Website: crate-barrel
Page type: delivery-shipping
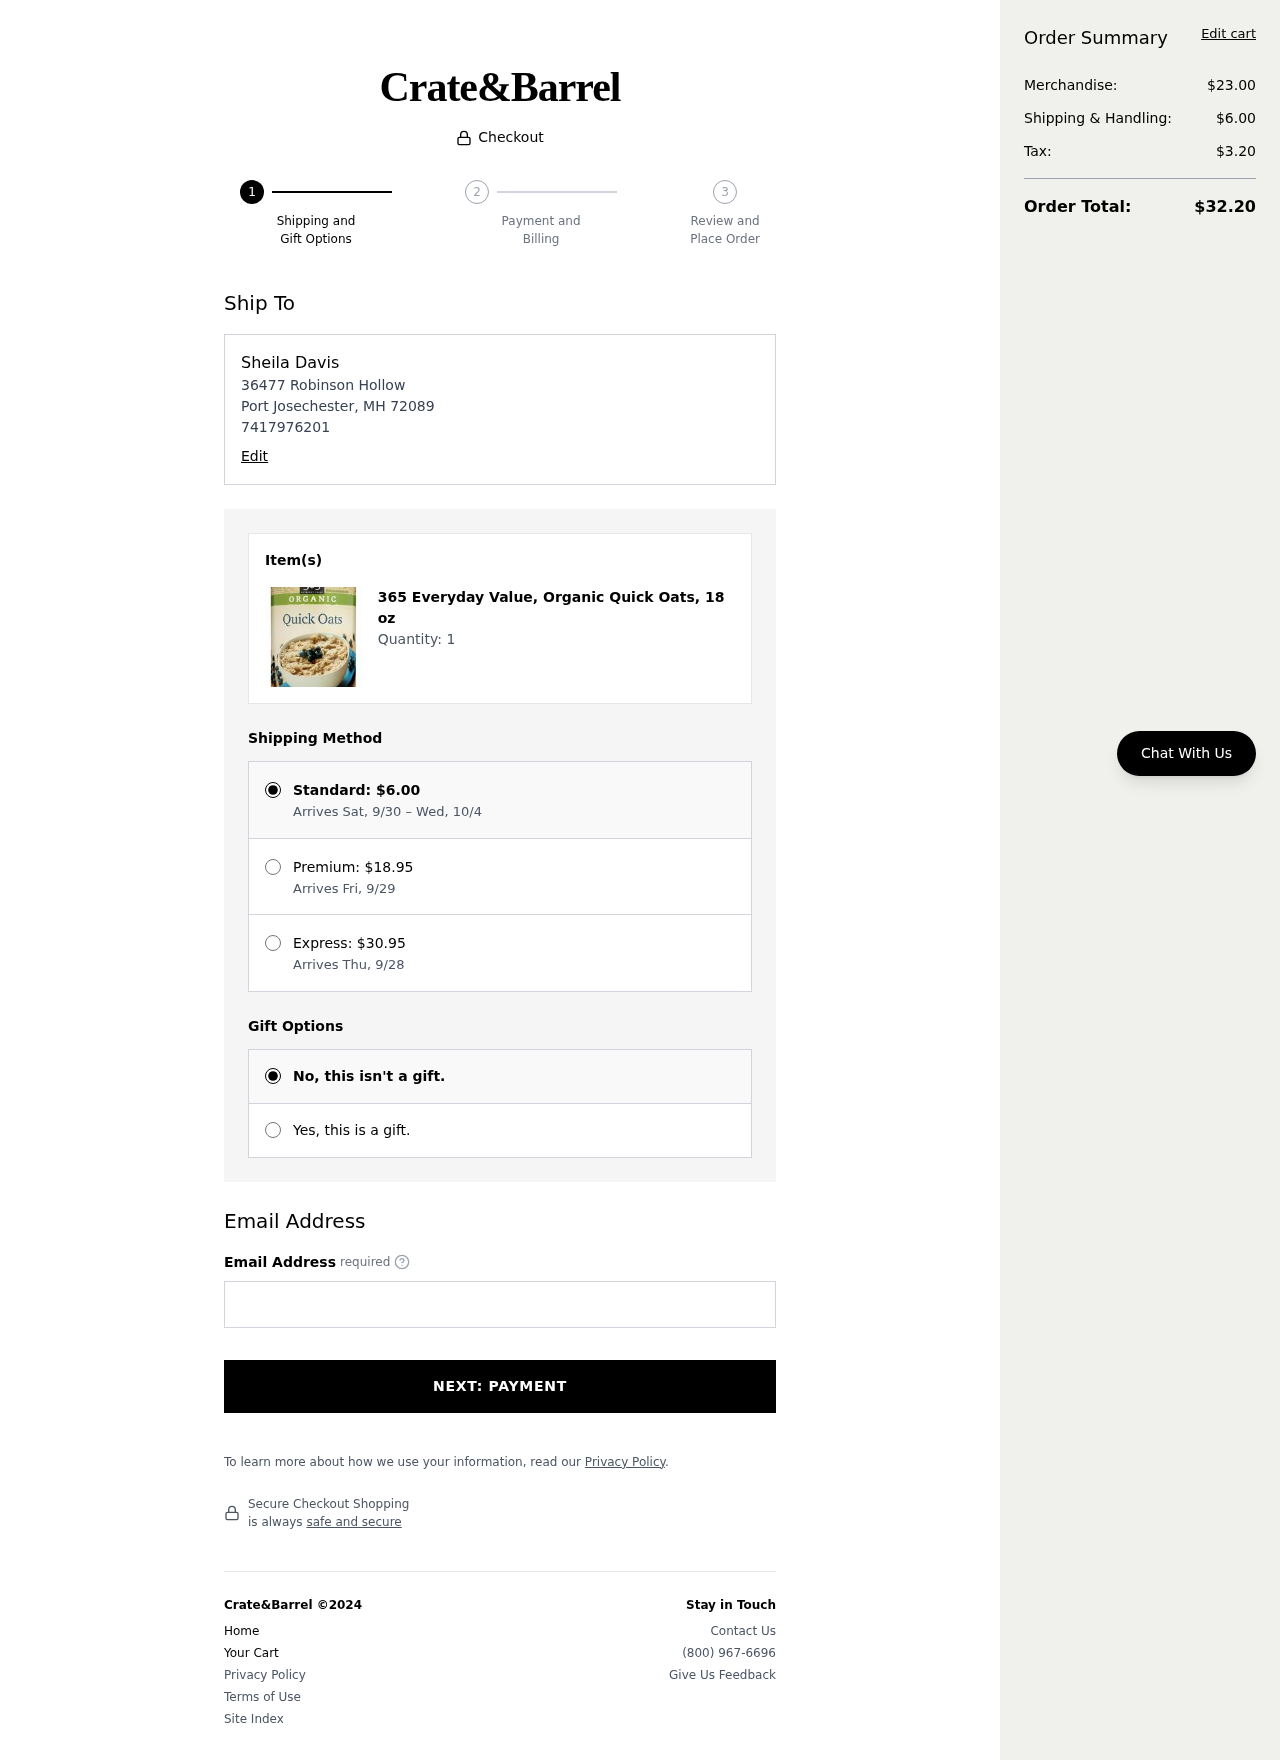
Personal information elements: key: PII_EMAIL
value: sheila.davis@yahoo.com
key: PII_FULLNAME
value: Sheila Davis
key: PII_PHONE
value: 7417976201
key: PII_STREET
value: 36477 Robinson Hollow
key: PII_CITY_STATE_ZIP
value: Port Josechester, MH 72089
Product elements: key: PRODUCT1_NAME
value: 365 Everyday Value, Organic Quick Oats, 18 oz
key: PRODUCT1_QUANTITY
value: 1
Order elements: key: ORDER_SHIPPING_COST
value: $6.00
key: ORDER_SHIPPING_DATE
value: Arrives Sat, 9/30 – Wed, 10/4
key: ORDER_PREMIUM_SHIPPING
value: $18.95
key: ORDER_PREMIUM_DATE
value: Arrives Fri, 9/29
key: ORDER_EXPRESS_SHIPPING
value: $30.95
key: ORDER_EXPRESS_DATE
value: Arrives Thu, 9/28
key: ORDER_SUBTOTAL
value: $23.00
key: ORDER_TAX
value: $3.20
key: ORDER_TOTAL
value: $32.20